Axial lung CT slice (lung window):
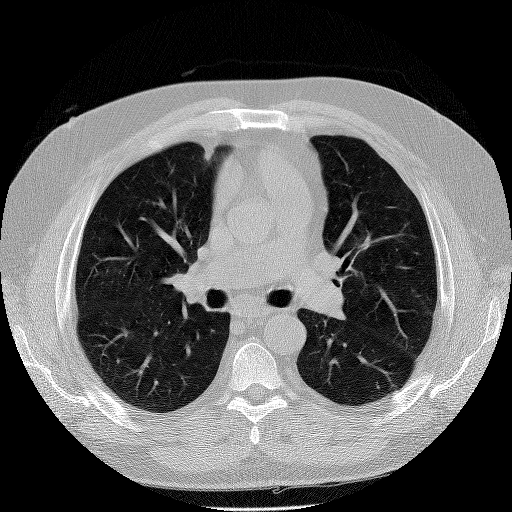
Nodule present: no